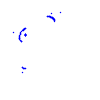
Particle: proton